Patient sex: M
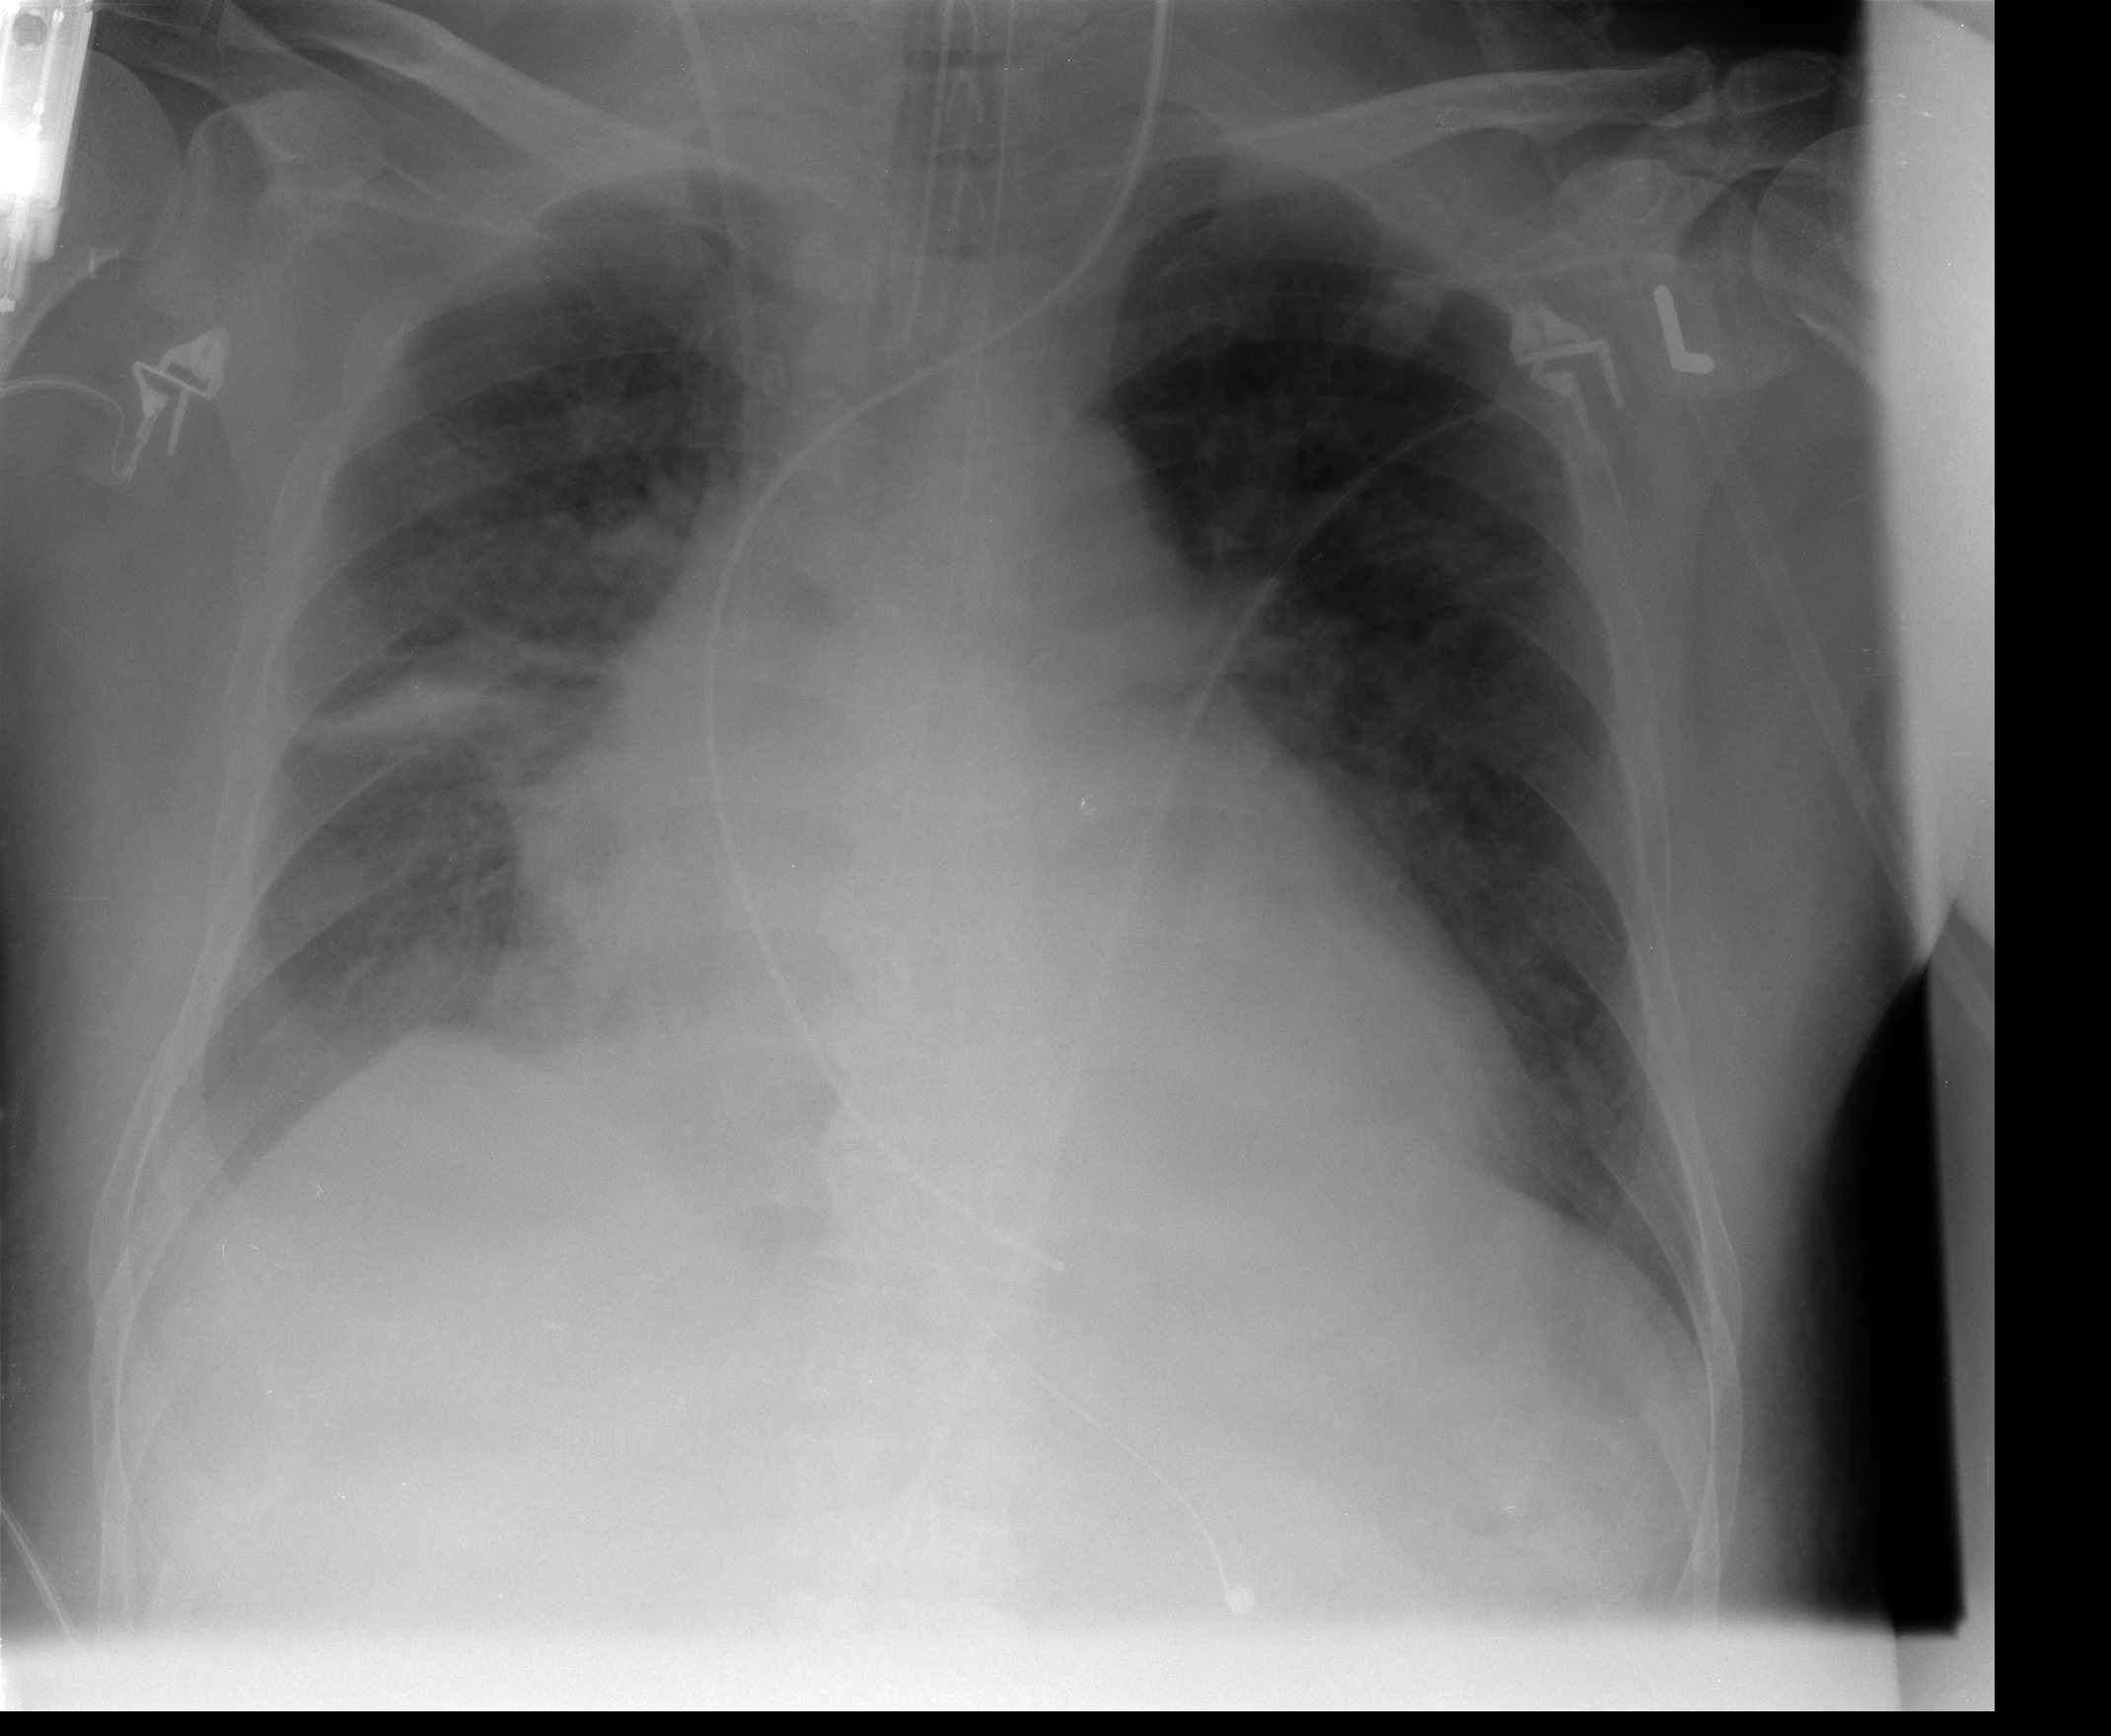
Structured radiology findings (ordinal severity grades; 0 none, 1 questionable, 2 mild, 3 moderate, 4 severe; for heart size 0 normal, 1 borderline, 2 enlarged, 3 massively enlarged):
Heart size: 3
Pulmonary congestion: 2
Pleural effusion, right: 1
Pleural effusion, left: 0
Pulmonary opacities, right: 2
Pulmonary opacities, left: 0
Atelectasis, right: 2
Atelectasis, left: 1